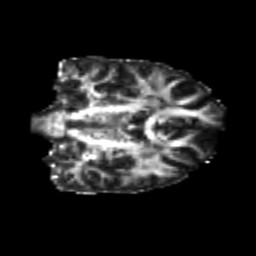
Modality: FA
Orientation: coronal
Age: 23
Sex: female
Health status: healthy
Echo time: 0.074 s